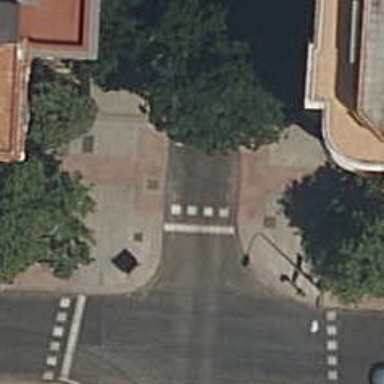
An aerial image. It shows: Road crossing with traffic signals.